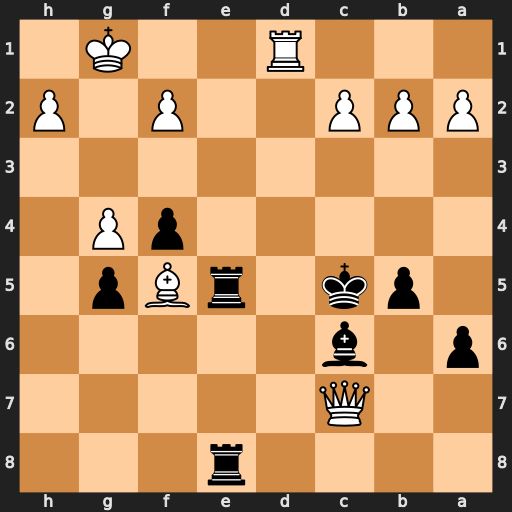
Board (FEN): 4r3/2Q5/p1b5/1pk1rBp1/5pP1/8/PPP2P1P/3R2K1
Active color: b
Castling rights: -
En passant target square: -
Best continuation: Re1+ Rxe1 Rxe1#